Question: I am looking for a way to determine a solid color based on a percentage of a gradient. Basically like the image below

I have used CSS to get the gradient but I cannot figure out how I can just pick a solid color from that gradient. This is the CSS for the gradient:
'''
background-image: linear-gradient(to bottom, #00b050 20%, #4ac148 40%, #74d13e, #9de031, #c6ee21, #dbe508, #eedb00, #ffd000, #ffad00, #ff8700, #ff5b00, #ff0000);
'''
Worst case, I could just go through and assign RGB values from 0-100 on that gradient and use that. However, I can't help but think there has to be a better programmatic way to solve this.
Any help would be useful.
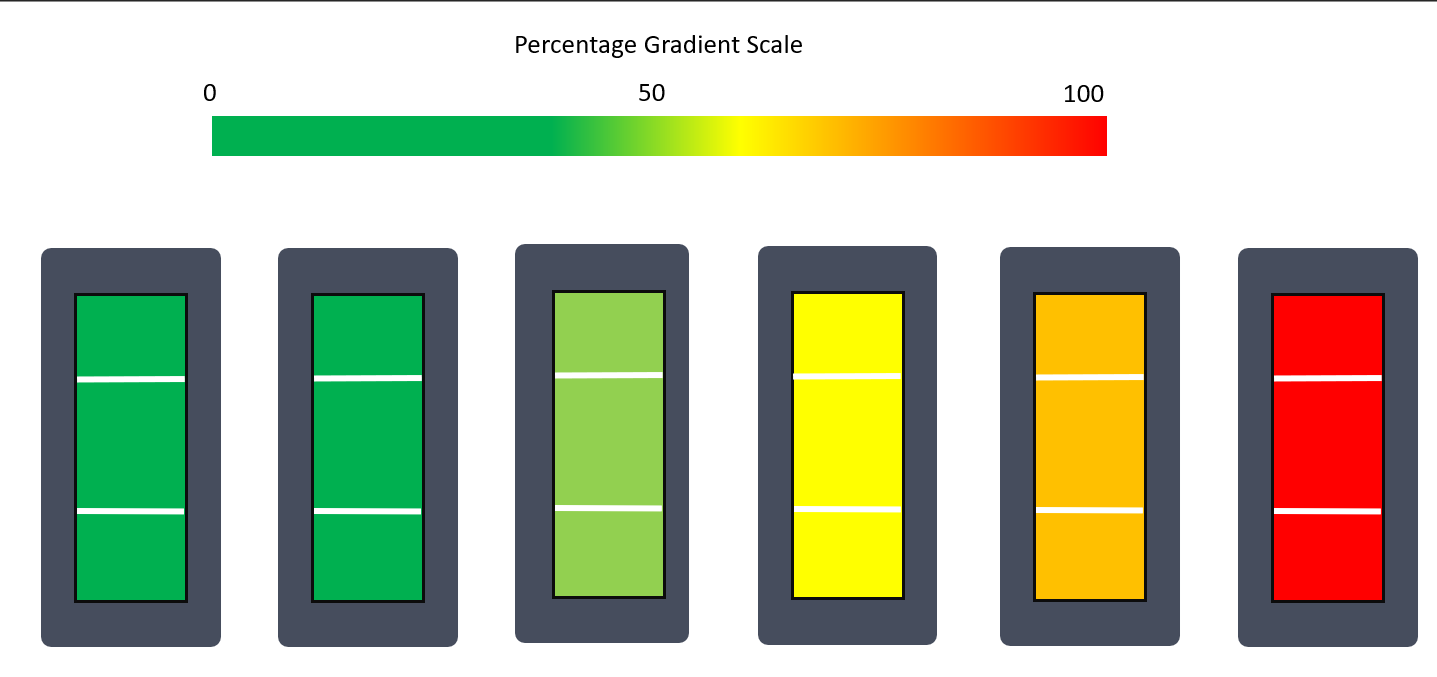
Answer: to calculate the intermediate color between 2 colors is so easy as use
'''
color1=rgb(ar,ag,ab)
color2=rgb(br,bg,bb)
color=rgb(ar+factor*(br-ar),ag+factor*(bg-ag),ab+factor*(bb-ab))
'''
Well, to make easer calculate the factor, we can create a series of divs. So imagine you has a gradient like
'''
background-image: linear-gradient(to right,#ff0000,#00ffff);
'''
I go to create an array of colors
'''
colors2:any[]=[
{color:"#ff0000",porc:0},
{color:"#ff0000",porc:0},
{color:"#00ffff",porc:100},
]
'''
See that I repeat the first element with porc:0
And transform adding r,g,b properties
'''
this.colors2.forEach(c=>{
c.r=parseInt(c.color.substr(1,2),16)
c.g=parseInt(c.color.substr(3,2),16)
c.b=parseInt(c.color.substr(5),16)
})
'''
So I can make a *ngFor
'''
<div class="col" (mousemove)="mouseMove($event,colors2[i],colors2[i+1])"
*ngFor="let color of colors2|slice:0:(colors2.length-1);let i=index"
[style.background-image]="'linear-gradient(to right,'+colors2[i].color+','+colors2[i+1].color+')'"
[style.width]="(colors2[i+1].porc-colors2[i].porc)+'%'">
</div>
'''
where
'''
.col
{
height:2rem;
display:inline-block
}
'''
Where the function mouseMove calculate the intermediate color
'''
mouseMove(e,color1,color2)
{
this.margin=e.clientX-14
const rect=e.target.getBoundingClientRect();
const alfa=(e.clientX - rect.left)/rect.width
const r=Math.floor(color1.r+alfa*(color2.r-color1.r)).toString(16)
const g=Math.floor(color1.g+alfa*(color2.g-color1.g)).toString(16)
const b=Math.floor(color1.b+alfa*(color2.b-color1.b)).toString(16)
const color=('00'+r).slice(-2)+('00'+g).slice(-2)+('00'+b).slice(-2)
this.result="#"+color
}
'''
in the <URL> you can see three gradients. Each gradient has two horizontal divs, one with the div with a gradient using css, and bellow the "simulate" div compouse with severals divs. If you move the mouse over this last, you see the color